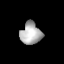
Tissue: lung
Cell type: Epithelial cells
Senescence score: 0.2169
Nuclear area (px): 441
Mean DAPI intensity: 180.449